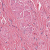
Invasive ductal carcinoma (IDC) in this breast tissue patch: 0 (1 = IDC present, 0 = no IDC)